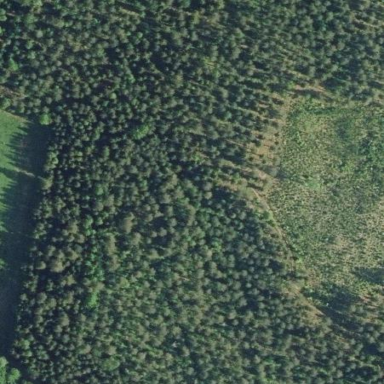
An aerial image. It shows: Woodland consisting mainly of needle-leaved trees.